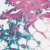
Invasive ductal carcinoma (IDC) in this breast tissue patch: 0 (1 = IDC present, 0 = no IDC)